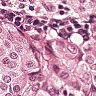
Metastatic tissue present: yes